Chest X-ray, PA view. Patient: 60 years old, sex F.
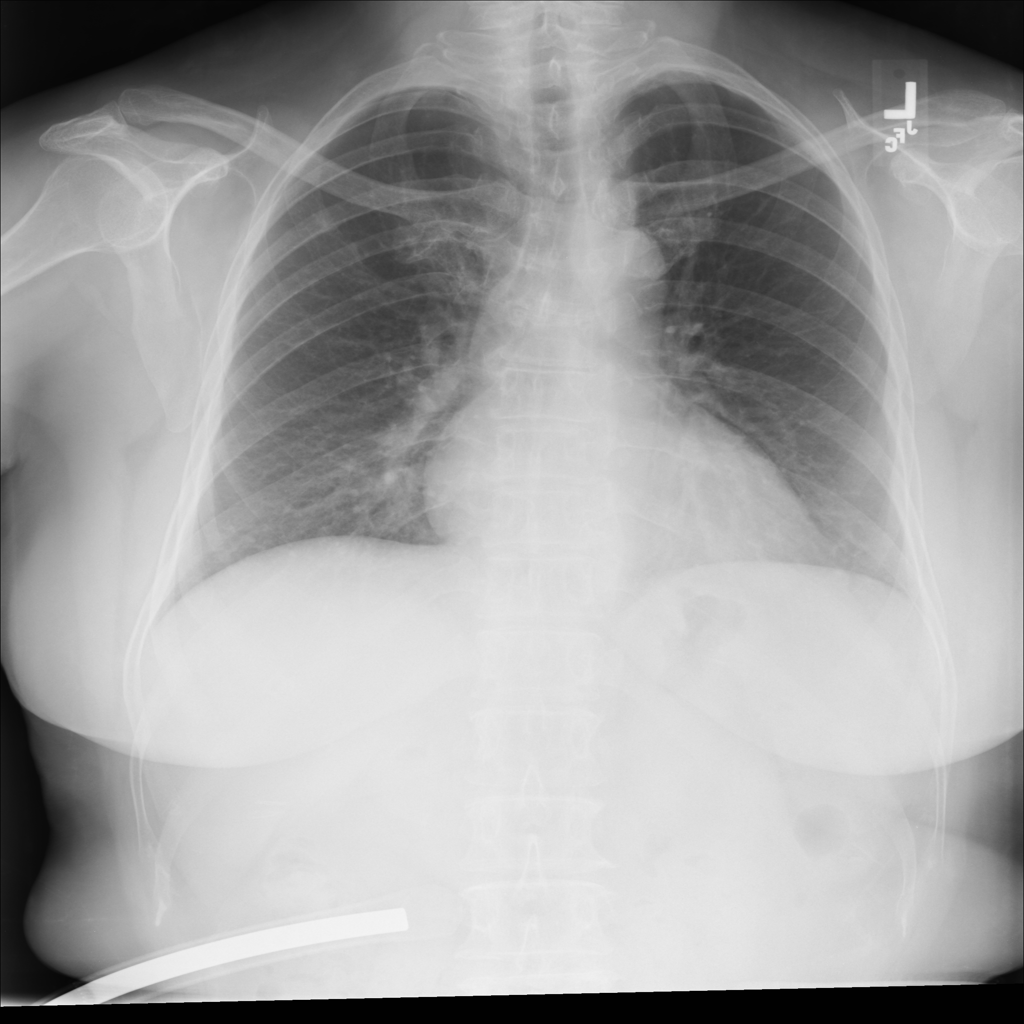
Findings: No Finding